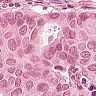
Metastatic tissue present: yes